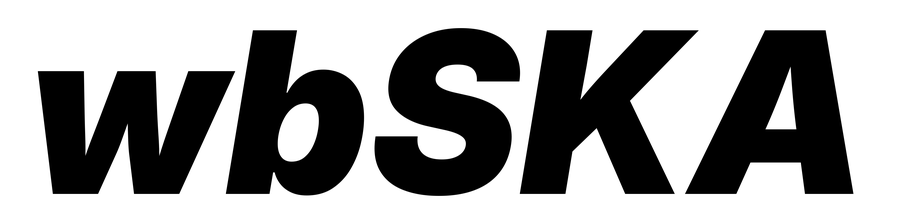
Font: Inter-Italic_Black_Italic